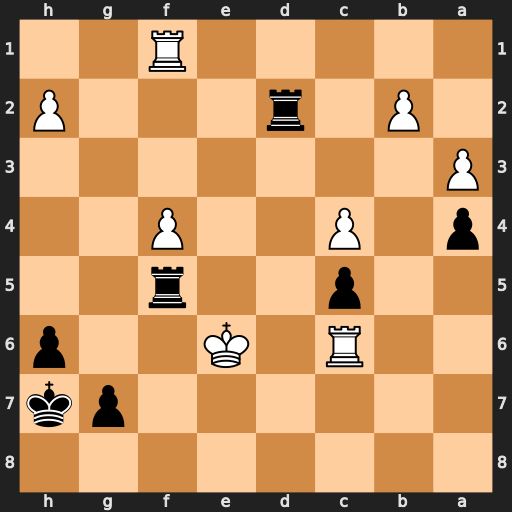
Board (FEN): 8/6pk/2R1K2p/2p2r2/p1P2P2/P7/1P1r3P/5R2
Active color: b
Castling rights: -
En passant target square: -
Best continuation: Rf6+ Ke5 Rxc6